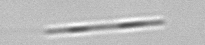
Label: Leptocylindrus